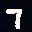
Label: 7